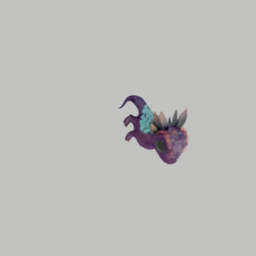
Label: animals